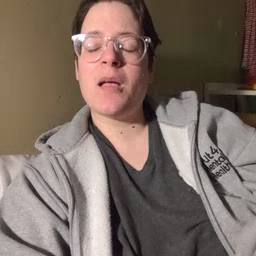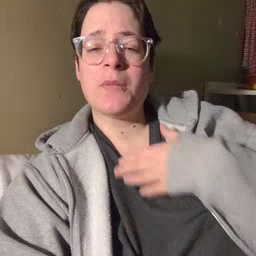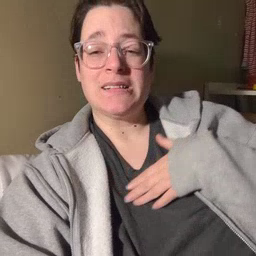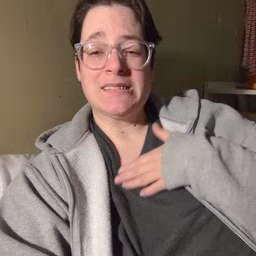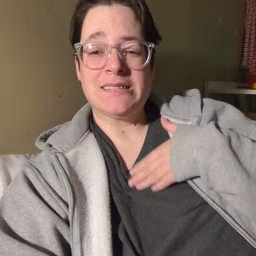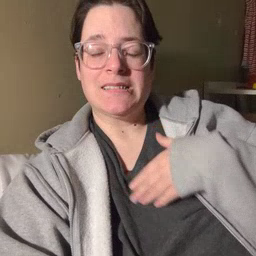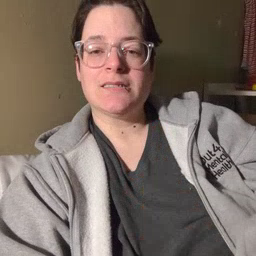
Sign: please